Question: I recently tried setting the viewport of my 'QGraphicsView' to a 'QGLWidget' to see how it performs. What I noticed is that widgets which previously had transparent backgrounds (styled buttons, in-game menus that have no background) now have black backgrounds. Is there a simple way to keep the transparency and still use a 'QGLWidget' viewport?
'''
#include <QtCore>
#include <QtWidgets>
#include <QGLWidget>
int main(int argc, char *argv[])
{
QApplication app(argc, argv);
QMainWindow mainWindow;
QGraphicsView *view = new QGraphicsView(&mainWindow);
view->setViewport(new QGLWidget(QGLFormat(QGL::SampleBuffers)));
view->setViewportUpdateMode(QGraphicsView::FullViewportUpdate);
QPushButton *button = new QPushButton(&mainWindow);
button->setStyleSheet("QPushButton {"
"border: 2px solid #8f8f91;"
"border-radius: 6px;"
"background-color: qlineargradient(x1: 0, y1: 0, x2: 0, y2: 1,stop: 0 #f6f7fa, stop: 1 #dadbde);"
"min-width: 80px;"
"}");
QWidget *widget = new QWidget(&mainWindow);
widget->move(0, 100);
mainWindow.setCentralWidget(view);
mainWindow.resize(200, 200);
mainWindow.show();
return app.exec();
}
'''

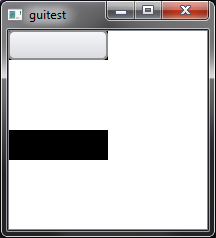
Answer: According to the resolution of the bug report in my comment:
> this is an unavoidable consequence of how QGLWidget works
It was suggested elsewhere that 'QGraphicsProxyWidget' might solve the problem:
'''
#include <QtCore>
#include <QtWidgets>
#include <QGLWidget>
int main(int argc, char *argv[])
{
QApplication app(argc, argv);
QMainWindow mainWindow;
QGraphicsView *view = new QGraphicsView(&mainWindow);
QGraphicsScene *scene = new QGraphicsScene;
view->setScene(scene);
view->setViewport(new QGLWidget(QGLFormat(QGL::SampleBuffers)));
view->setViewportUpdateMode(QGraphicsView::FullViewportUpdate);
QPushButton *button = new QPushButton;
button->setStyleSheet("QPushButton {"
"border: 2px solid #8f8f91;"
"border-radius: 6px;"
"background-color: qlineargradient(x1: 0, y1: 0, x2: 0, y2: 1,stop: 0 #f6f7fa, stop: 1 #dadbde);"
"min-width: 80px;"
"}");
scene->addWidget(button);
mainWindow.setCentralWidget(view);
mainWindow.resize(200, 200);
mainWindow.show();
return app.exec();
}
'''